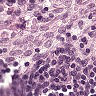
Metastatic tissue present: no